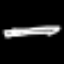
Label: pencil